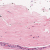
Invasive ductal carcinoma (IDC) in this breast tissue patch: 0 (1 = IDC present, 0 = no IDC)